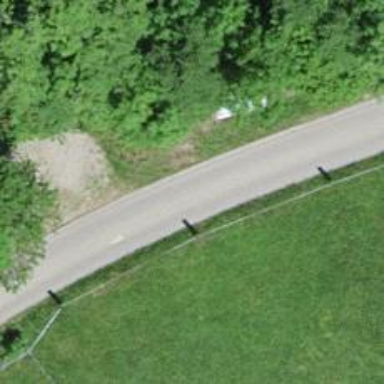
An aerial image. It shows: Unclassified road.